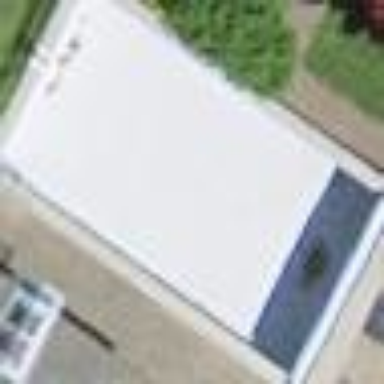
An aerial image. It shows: Swimming pool located in leisure land.